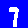
Digit: 7